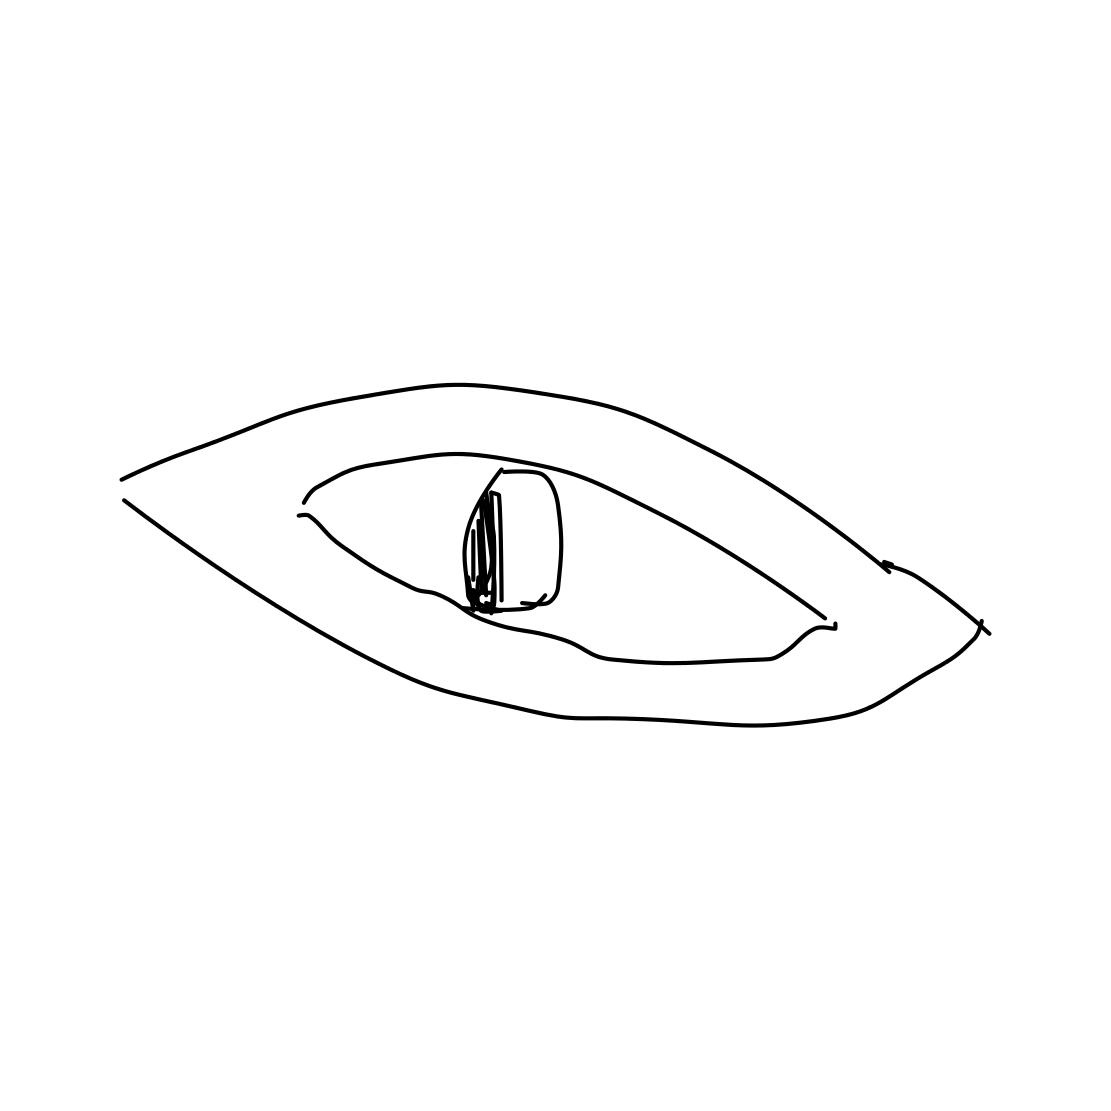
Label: eye